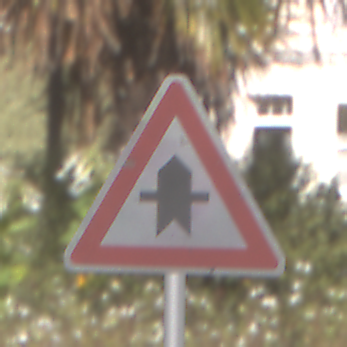
Verkehrszeichen: Vorfahrt
Umgebung: Outdoor, Urban
Tageszeit: MorningAfternoon
Wetter: PartlyCloudy
Licht: Natural
Jahreszeit: NotSpecified
Kontrast: HighContrast